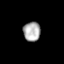
Tissue: skin
Cell type: Epithelial cells
Senescence score: 0.1835
Nuclear area (px): 329
Mean DAPI intensity: 172.325